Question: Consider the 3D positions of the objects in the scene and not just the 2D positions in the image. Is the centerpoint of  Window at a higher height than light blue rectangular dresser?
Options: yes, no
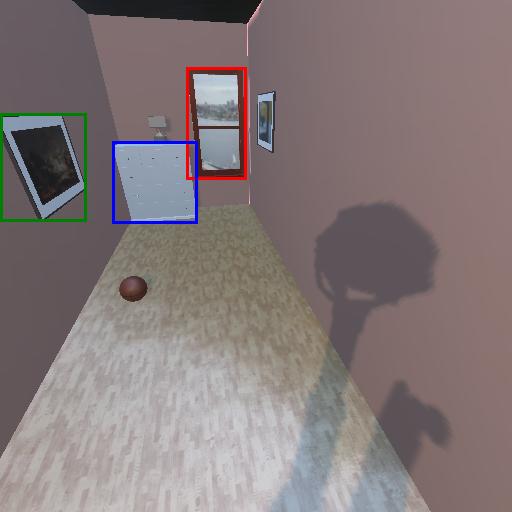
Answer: yes